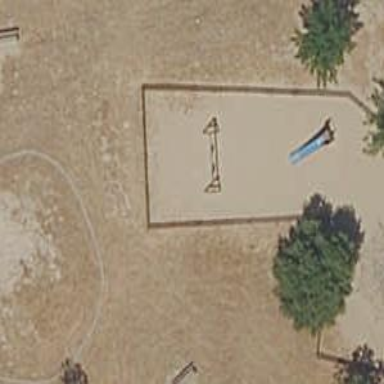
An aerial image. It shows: Playground area for leisure activities on the land.